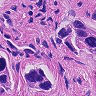
Metastatic tissue present: yes